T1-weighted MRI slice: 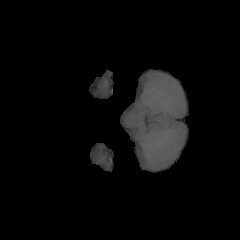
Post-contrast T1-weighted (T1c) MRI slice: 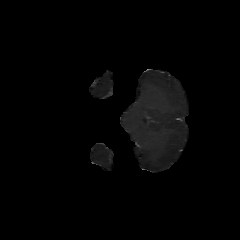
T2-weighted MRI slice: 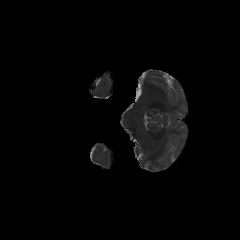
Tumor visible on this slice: no